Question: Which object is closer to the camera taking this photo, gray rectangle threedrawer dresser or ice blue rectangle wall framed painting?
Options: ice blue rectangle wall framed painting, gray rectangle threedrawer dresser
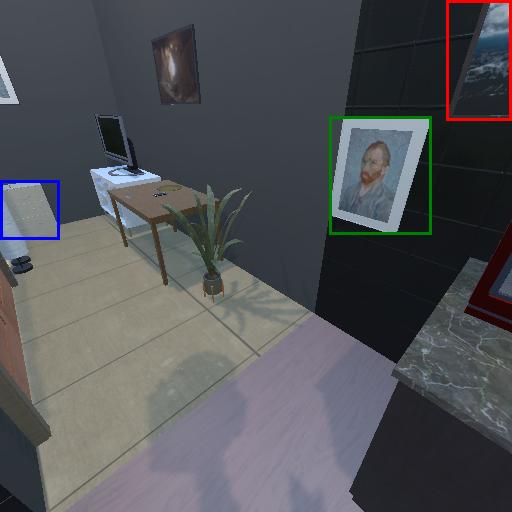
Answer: ice blue rectangle wall framed painting